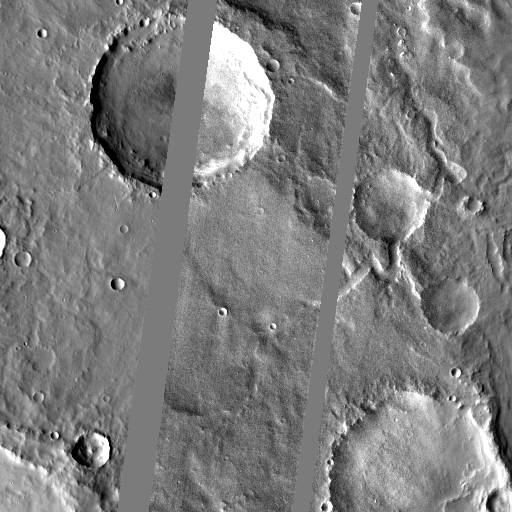
Crater classes present: Background, Other, Buried, Secondary